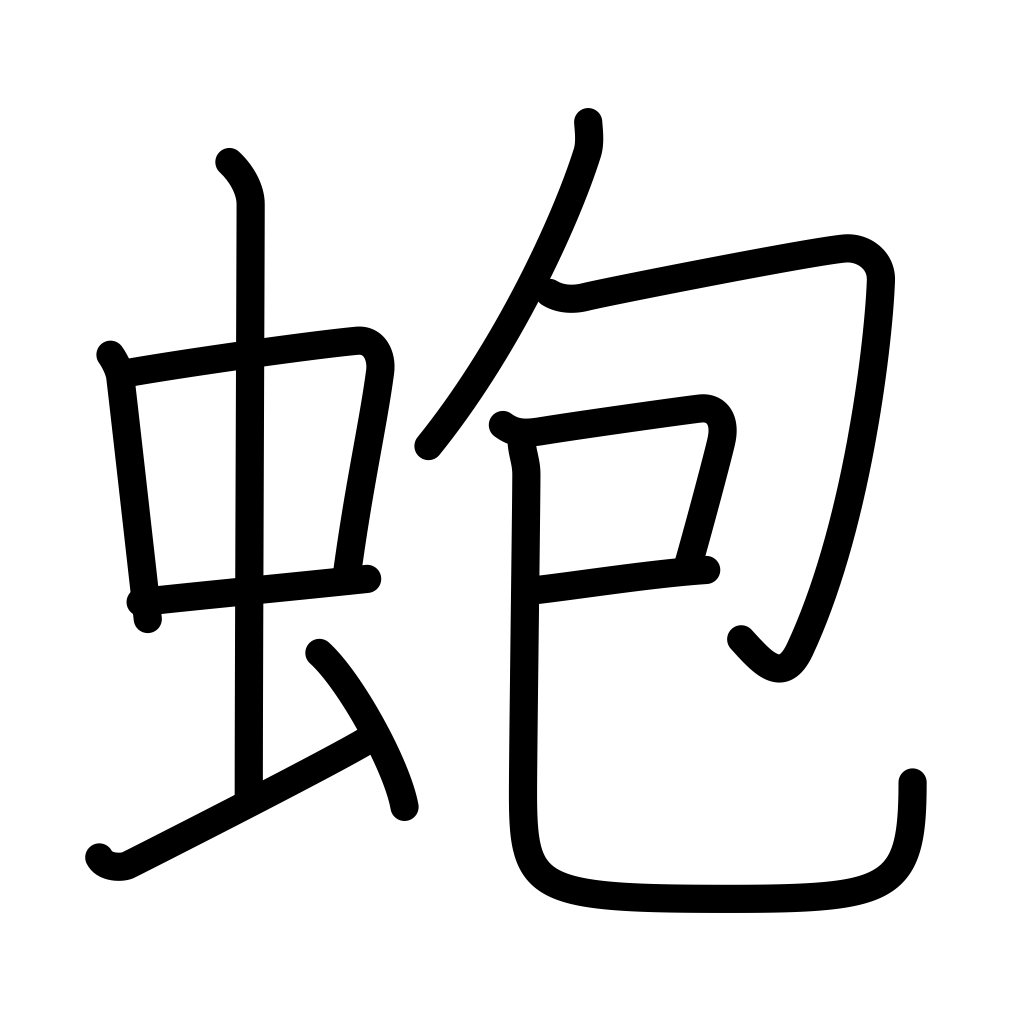
Meaning: abalone, dried fish, surname